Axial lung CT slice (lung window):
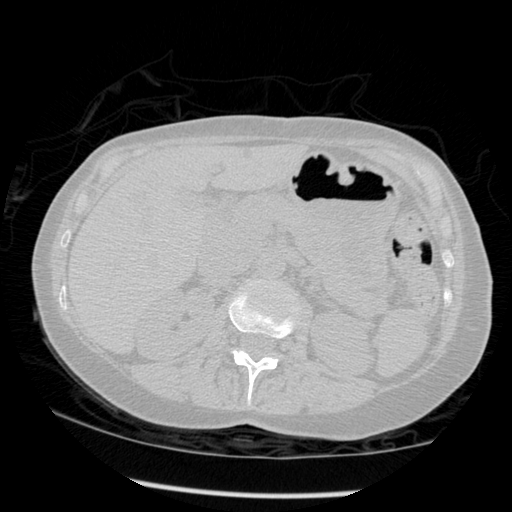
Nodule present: no